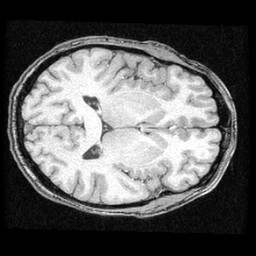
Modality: T1w
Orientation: axial
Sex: male
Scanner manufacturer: ge
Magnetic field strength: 1.5 T
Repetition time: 21 s
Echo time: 0.008 s